【题型】解答题　【知识点】解析几何　【难度】medium
已知椭圆 $\Gamma: \frac{x^2}{a^2} + \frac{y^2}{b^2} = 1\ (a > b > 0)$ 的离心率为 $\frac{\sqrt{3}}{2}$，$A$、$B$ 分别为椭圆 $\Gamma$ 的左、右顶点。过点 $C(1,0)$ 作斜率为 $k_1(k_1 \neq 0)$ 的动直线 $l$ 交椭圆 $\Gamma$ 于 $M$、$N$ 两点；当 $k_1$ 变化时，$\triangle ABM$ 面积的最大值为 2。

(1) 求椭圆 $\Gamma$ 的标准方程；

(2) 当 $k_1 = 1$ 时，求 $\triangle AMN$ 的面积；

(3) 如图，设 $M$ 关于原点 $O$ 的对称点为 $P$，直线 $AP$、$BN$ 交于点 $Q$，设直线 $OQ$ 的斜率为 $k_2$，试探究 $\frac{k_2}{k_1}$ 是否为定值？若是定值，请求出该定值；若不是定值，请说明理由。

\vspace{1em}
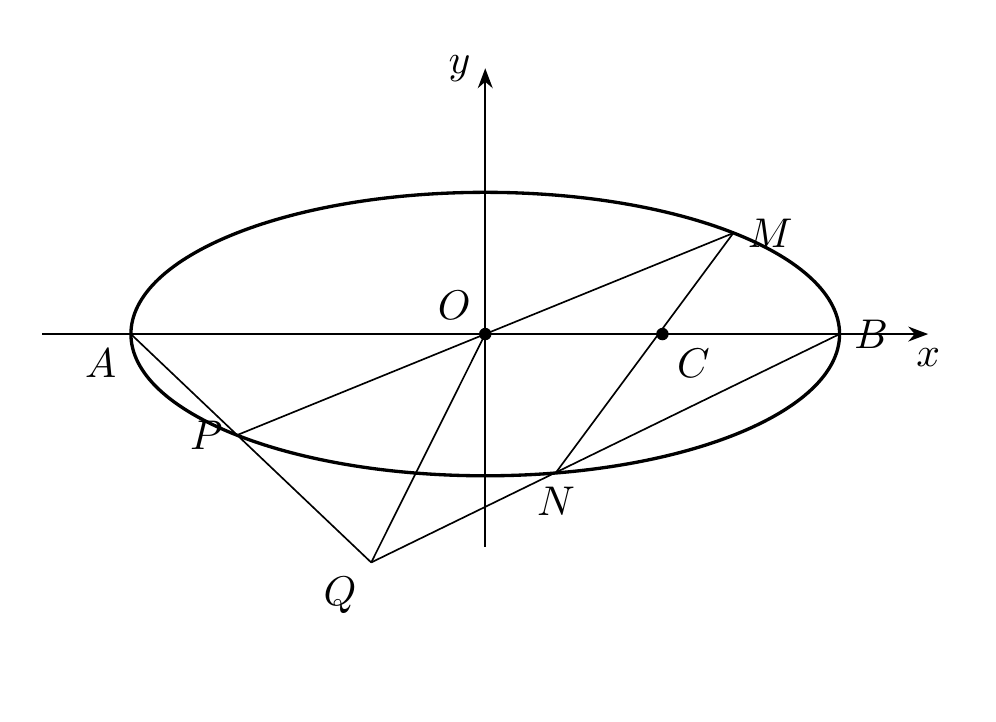
【解答】
【详解】
(1) 依题意可知 $e = \frac{c}{a} = \frac{\sqrt{3}}{2}$，

当 $M$ 为短轴顶点时，$\triangle ABM$ 取到最大值 $\frac{1}{2} \times 2a \times b = ab = 2$，

可得
\[
\begin{cases}
\frac{c}{a} = \frac{\sqrt{3}}{2} \\
ab = 2 \\
a^2 = b^2 + c^2
\end{cases}
\quad \text{解得} \quad
\begin{cases}
a = 2 \\
b = 1 \\
c = \sqrt{3}
\end{cases}
\]

所以椭圆 $\Gamma$ 的标准方程为 $\frac{x^2}{4} + y^2 = 1$。

(2) 因为点 $C(1,0)$ 在椭圆内部$\Gamma$，可知直线 $l$ 与椭圆 $\Gamma$ 必相交，设 $M(x_1,y_1)$，$N(x_2,y_2)$，

若 $k_1 = 1$，则直线 $l: x = y + 1$，

联立方程
\[
\begin{cases}
x = y + 1 \\
\frac{x^2}{4} + y^2 = 1
\end{cases}
\]
消去 $x$ 可得 $5y^2 + 2y - 3 = 0$，解得 $y_1 = \frac{3}{5}$ 或 $y_2 = -1$，

所以 $\triangle AMN$ 的面积
\[
S_{\triangle AMN} = \frac{1}{2}|AC| \cdot |y_1 - y_2| = \frac{1}{2} \times 3 \times \left|\frac{3}{5} + 1\right| = \frac{12}{5}.
\]

(3) 由 (2) 可设 $M(x_1,y_1)$，$N(x_2,y_2)$，则 $P(-x_1,-y_1)$，

设直线 $MN$ 的方程为 $x = my + 1$，此时 $k_1 = \frac{1}{m}$，

联立直线与椭圆方程
\[
\begin{cases}
x = my + 1 \\
\frac{x^2}{4} + y^2 = 1
\end{cases}
\]
消去 $x$ 可得 $(m^2 + 4)y^2 + 2my - 3 = 0$，

则 $y_1 + y_2 = \frac{-2m}{m^2 + 4}$，$y_1y_2 = \frac{-3}{m^2 + 4}$，

不妨设 $Q(x_0,y_0)$，因为 $B,N,Q$ 三点共线，则 $k_{BN} = k_{BQ}$，

可得 $\frac{y_0}{x_0 - 2} = \frac{y_2}{x_2 - 2}$，则 $\frac{x_0 - 2}{y_0} = \frac{x_2 - 2}{y_2} = \frac{my_2 - 1}{y_2} = m - \frac{1}{y_2}$，

因为 $A,P,Q$ 三点共线，则 $k_{AP} = k_{AQ}$，

可得 $\frac{y_0}{x_0 + 2} = \frac{y_1}{x_1 - 2}$，则 $\frac{x_0 + 2}{y_0} = \frac{x_1 - 2}{y_1} = \frac{my_1 - 1}{y_1} = m - \frac{1}{y_1}$，

可得
\[
\frac{2x_0}{y_0} = 2m - \left(\frac{1}{y_1} + \frac{1}{y_2}\right) = 2m - \frac{y_1 + y_2}{y_1y_2} = 2m - \frac{\frac{-2m}{m^2 + 4}}{\frac{-3}{m^2 + 4}} = \frac{4m}{3},
\]
则 $\frac{y_0}{x_0} = \frac{3}{2m}$，可得 $k_2 = \frac{3}{2m}$，

所以 $k_2 = \frac{3}{2}k_1$，即 $\frac{k_2}{k_1} = \frac{3}{2}$。